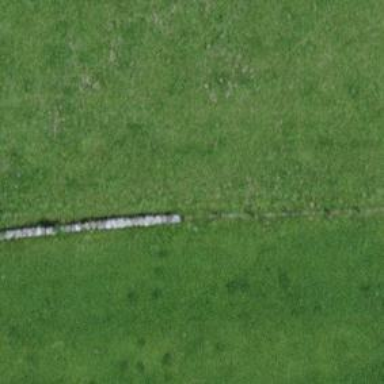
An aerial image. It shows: Wall made of dry stone.